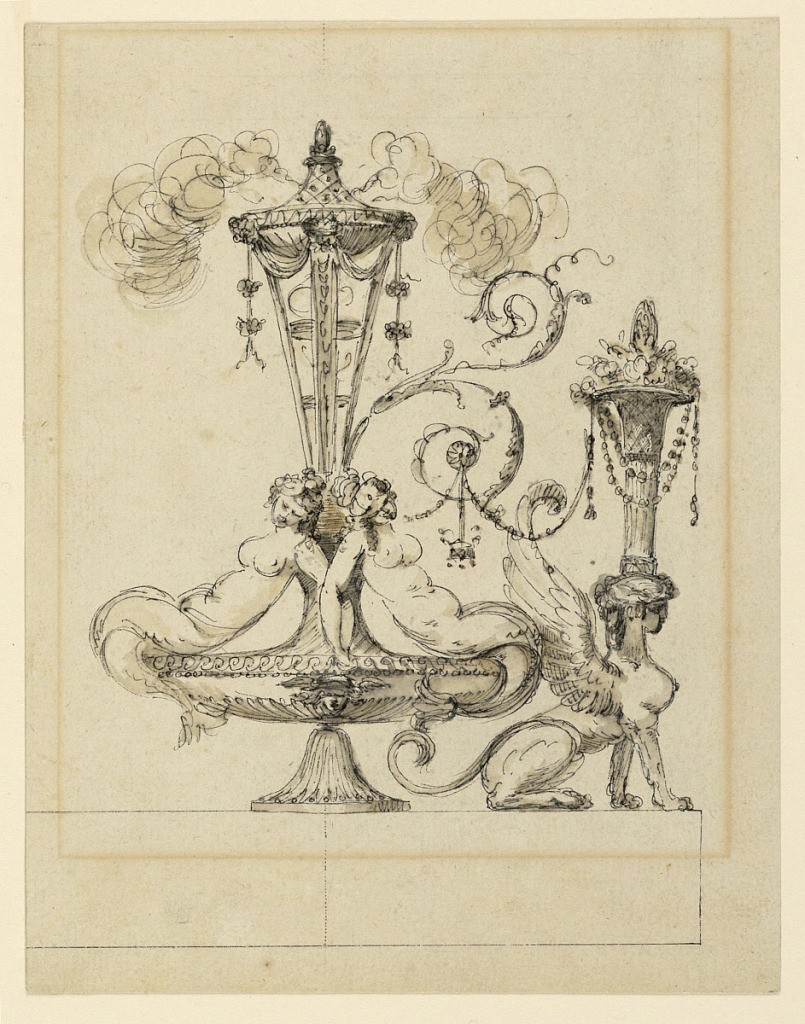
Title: Design for a Decorative Arabesque
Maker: Jean-Louis Prieur the Younger, French, 1759 – 1795
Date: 1760-1770
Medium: Pen and sepia ink, brush and watercolor on paper
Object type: Drawing
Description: A burning brazier rises from an urn, with two sirens as handles. A leaf arabesque connects with a seated female sphinx, right, from whose head springs a cornucopia.